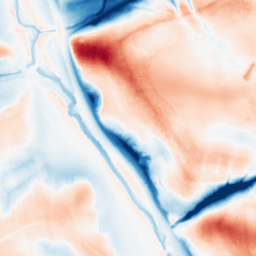
Category: classical
Decomposition family: gaussian_anisotropic
Decomposition parameters: sigma_x: 10
sigma_y: 20
Upsampling method: bspline
Upsampling parameters: scale: 2
Upsampling scale: 2